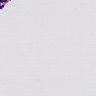
Metastatic tissue present: no